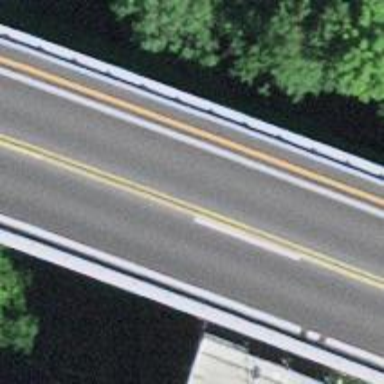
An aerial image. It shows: Motorway bridge.